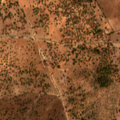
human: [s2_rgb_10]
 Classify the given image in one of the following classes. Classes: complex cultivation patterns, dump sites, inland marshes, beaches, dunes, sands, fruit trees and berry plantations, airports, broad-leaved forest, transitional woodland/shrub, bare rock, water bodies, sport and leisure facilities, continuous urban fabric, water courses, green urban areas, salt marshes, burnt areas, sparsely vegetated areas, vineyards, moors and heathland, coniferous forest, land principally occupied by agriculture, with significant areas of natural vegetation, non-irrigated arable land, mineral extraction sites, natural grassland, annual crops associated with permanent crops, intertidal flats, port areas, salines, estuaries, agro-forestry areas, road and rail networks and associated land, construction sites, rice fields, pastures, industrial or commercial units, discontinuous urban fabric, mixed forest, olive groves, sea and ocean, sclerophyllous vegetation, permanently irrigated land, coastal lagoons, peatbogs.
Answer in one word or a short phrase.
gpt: pastures, complex cultivation patterns, agro-forestry areas